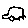
Label: car